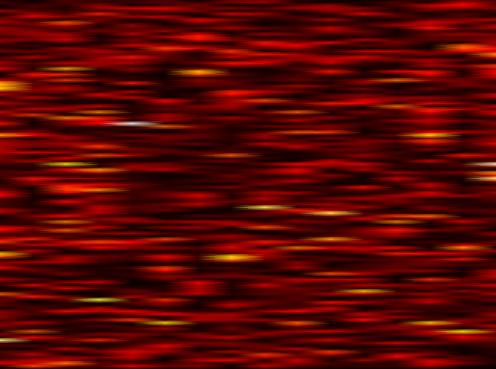
Label: FBMC